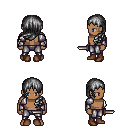
a pixel art fantasy rpg character, male body template, human, dark skin, steel arm armor, metal pants, gray left-swept hairstyle, brown shoes, dagger, four views (front, back, left, right), 2x2 character sprite sheet, small pixel art, hard edges, no anti-aliasing